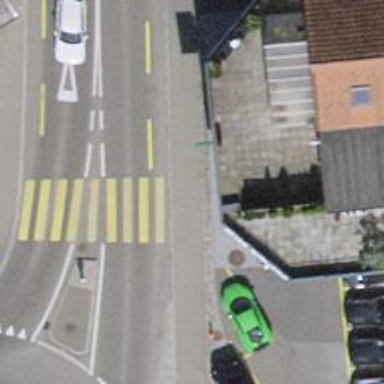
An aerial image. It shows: Uncontrolled road crossing with markings.